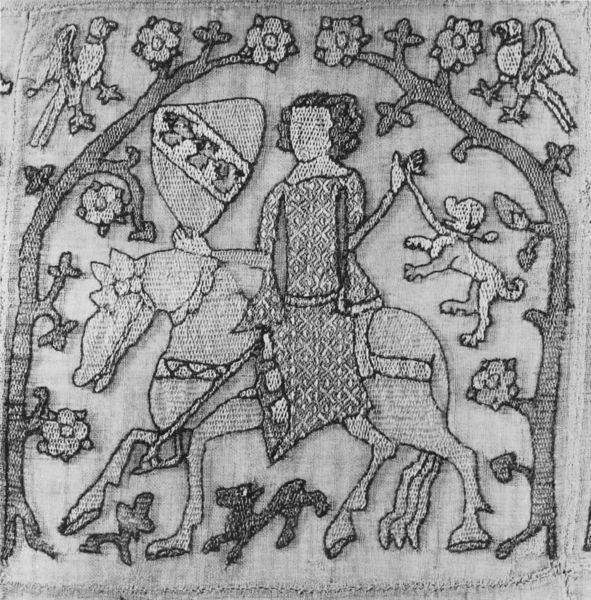
Titel: Altardecke; 12 Felder mit Reitern und Wappen
Institution: Braunschweig, Herzog Anton Ulrich-Museum
Schlagwörter: adler, baum, vogel, bäume, blüten, hund, hunde, rosen, tuch, teppich, ast, vögel, stickerei, stoff, wald, pferd, reiter, ausritt, schweif, fahne, flagge, frühling, blühen, schild, zweig, ritter, jagd, ranke, wappen, jagdhund, mittelalter, greif, gestickt, franz von assisi, fabeltiere, heraldik, falknerei, blumenornamente, reiter pferd, frühjling